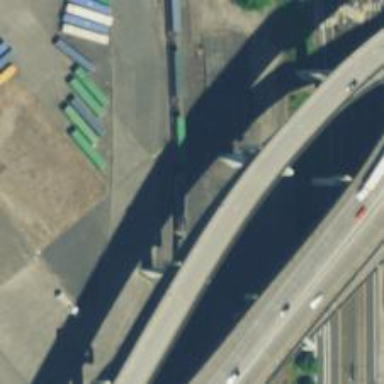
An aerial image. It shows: Connector bridge over motorway link.